Question: I have an array that looks like this:

For the life of me, I cannot access the array by key, for example, this does not work:
'''
// $js is a string with value "lib/jquery/jquery-1.10.2.min.js"
$key = "js/$js";
if (isset($items[$key]))
$item = $items[$key];
'''
This always returns false unless I specifically type in the key such as:
'''
$item = $items["js/lib/jquery/jquery-1.10.2.min.js"];
'''
Some times I just don't get PHP.
EDIT:
I dumped out the variables:
'''
string 'lib/jquery/jquery-1.10.2.min.js' (length=32)
string 'js/lib/jquery/jquery-1.10.2.min.js' (length=35)
'''
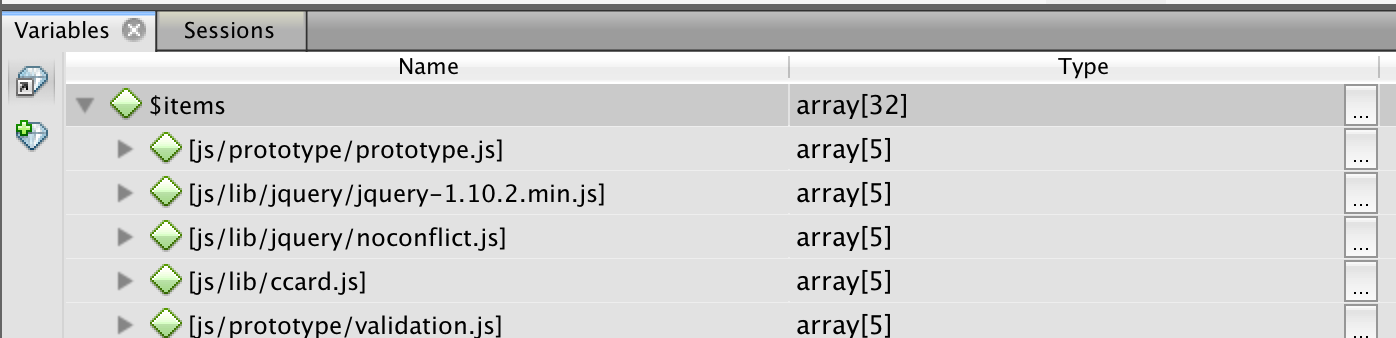
Answer: Sorry, there was an extra space at the end of the string... fixed by trimming the string:
'''
$js = trim($js);
'''